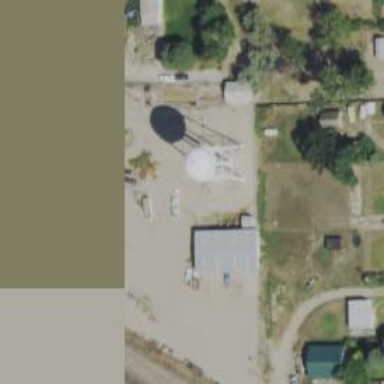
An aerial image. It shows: Water tower that is man-made.